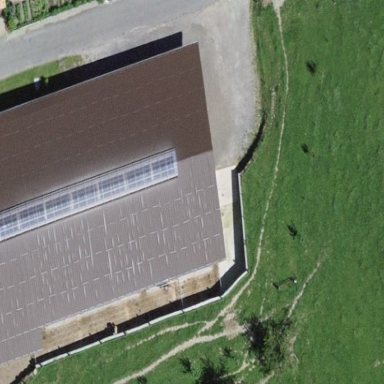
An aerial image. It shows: Farm auxiliary building with gabled roof.